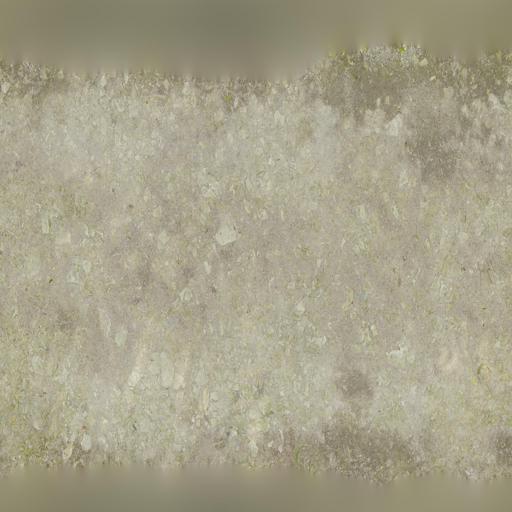
Tags: gravel path pathway